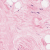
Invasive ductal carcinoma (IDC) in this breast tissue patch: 0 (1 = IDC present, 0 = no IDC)